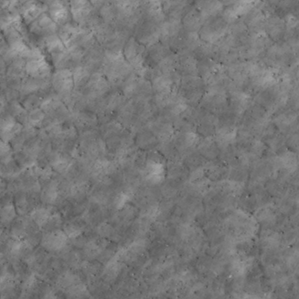
Label: non_frost